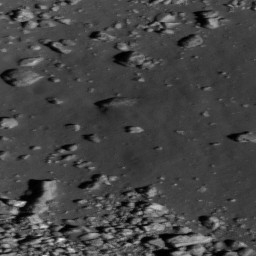
Pit: Copernicus LB4
Host crater: Copernicus
Host type: impact_melt
Lunar coordinates: latitude 10.204, longitude 339.999